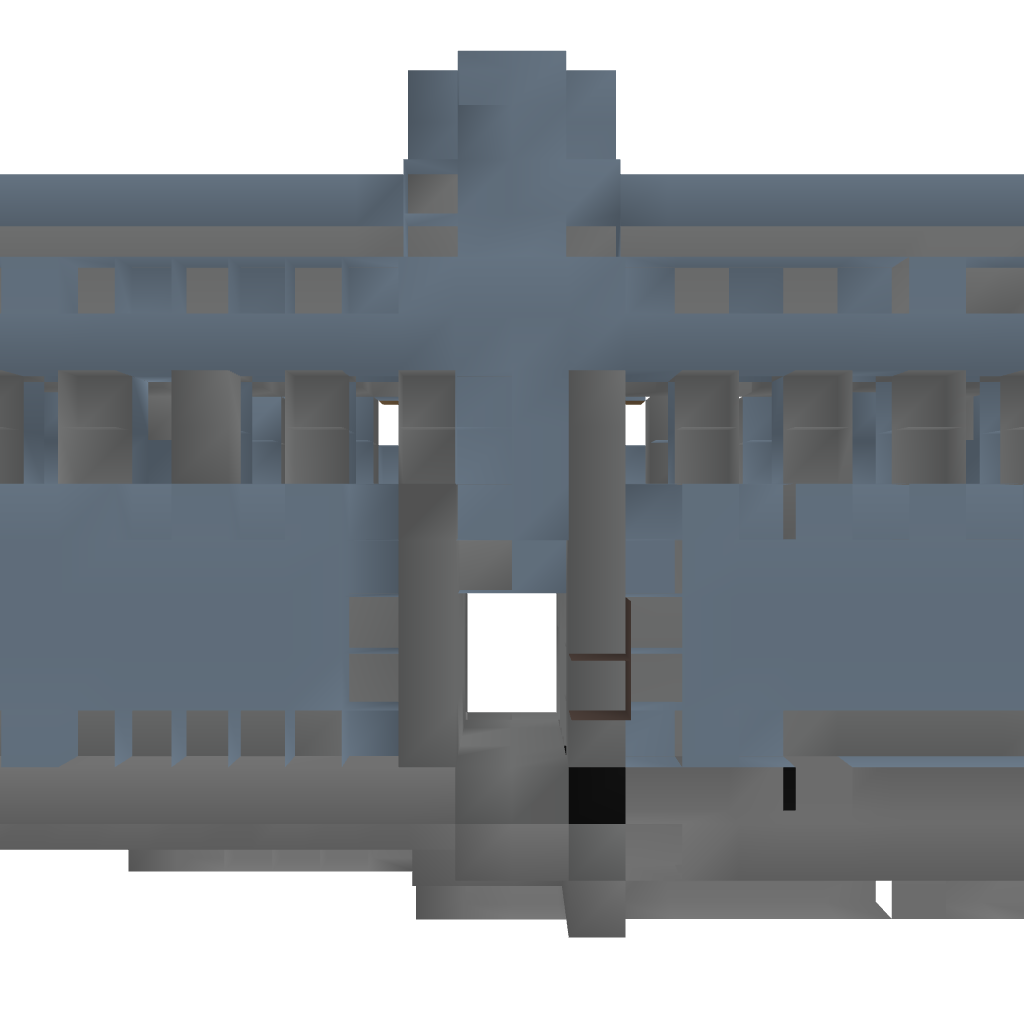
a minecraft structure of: Castle Module - Entrance (button)